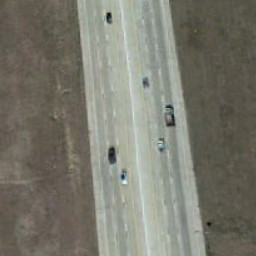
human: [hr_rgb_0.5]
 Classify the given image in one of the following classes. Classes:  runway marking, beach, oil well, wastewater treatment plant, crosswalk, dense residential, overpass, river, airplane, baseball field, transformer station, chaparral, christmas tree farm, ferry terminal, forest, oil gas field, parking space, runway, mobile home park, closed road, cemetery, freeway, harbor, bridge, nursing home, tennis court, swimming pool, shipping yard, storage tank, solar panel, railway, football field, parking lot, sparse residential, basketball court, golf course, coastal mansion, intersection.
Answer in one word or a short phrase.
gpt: freeway